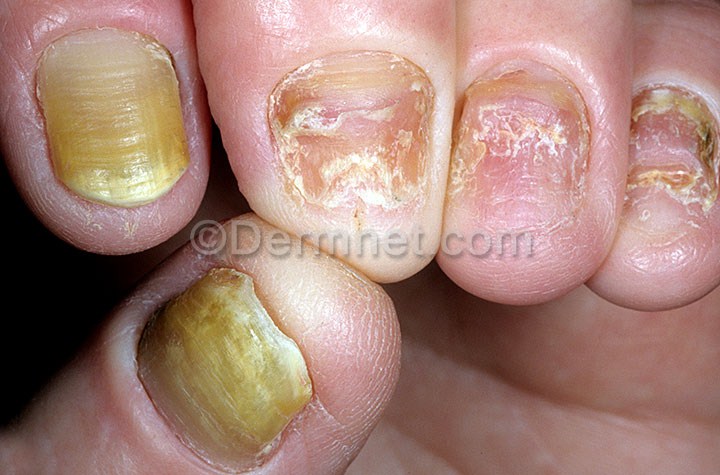
Disease: Nail Fungus and other Nail Disease